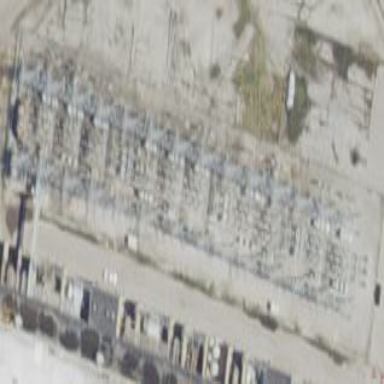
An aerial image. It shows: Power substation.